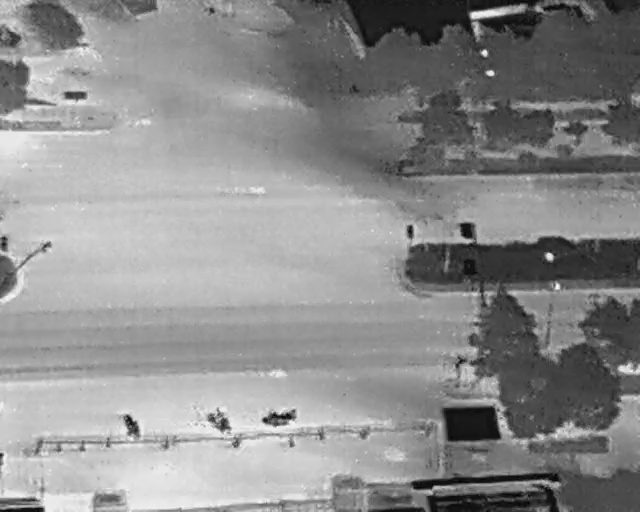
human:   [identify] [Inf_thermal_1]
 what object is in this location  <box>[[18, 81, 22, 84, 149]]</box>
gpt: <ref>1 medium bicycle at the bottom left</ref>